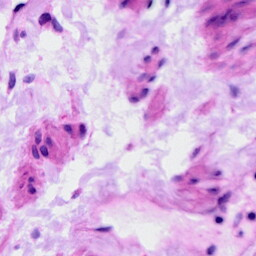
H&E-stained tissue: Ovarian